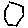
Label: hexagon